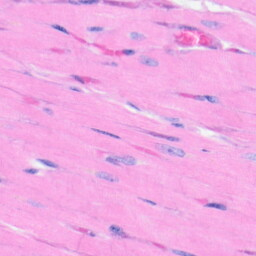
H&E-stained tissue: Heart